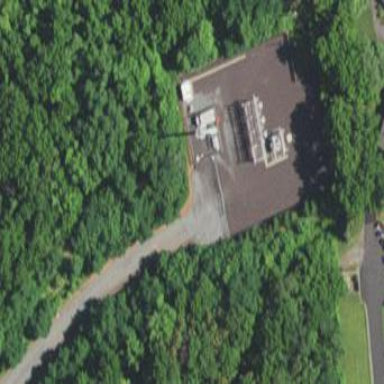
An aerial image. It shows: Power substation.